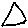
Label: triangle